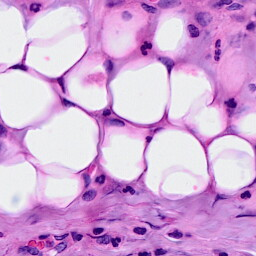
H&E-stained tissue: Breast